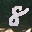
Label: 8